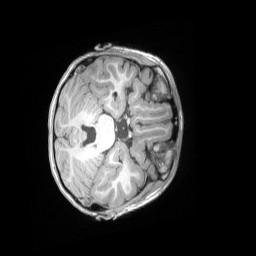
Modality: T1w
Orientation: axial
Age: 6
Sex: female
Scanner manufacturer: siemens
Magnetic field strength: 3 T
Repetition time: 2.53 s
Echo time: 0.00164 s